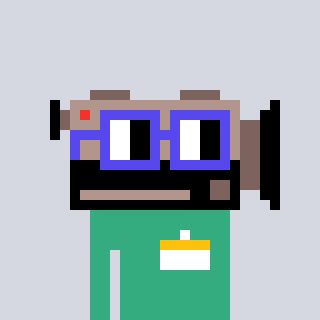
a pixel art character with square blue glasses, a camcorder-shaped head and a teal-colored body on a cool background